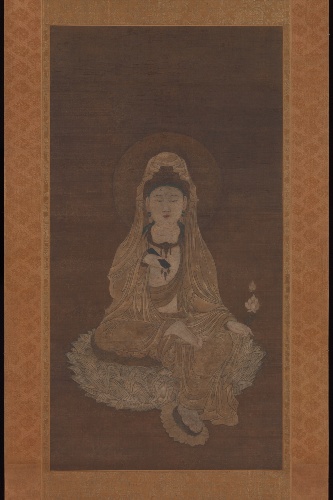
Title: 白衣観音図|White-Robed Kannon
Date: 13th century
Object type: Hanging scroll
Classification: Paintings
Medium: Hanging scroll; ink and color on silk
Culture: Japan
Period: Kamakura period (1185–1333)
Dimensions: Image: 29 1/2 × 15 3/8 in. (74.9 × 39.1 cm)
59 1/2 × 21 1/2 in. (151.1 × 54.6 cm)
Overall with knobs: 59 1/2 × 23 1/4 in. (151.1 × 59.1 cm)
Department: Asian Art
Credit line: The Harry G. C. Packard Collection of Asian Art, Gift of Harry G. C. Packard, and Purchase, Fletcher, Rogers, Harris Brisbane Dick, and Louis V. Bell Funds, Joseph Pulitzer Bequest, and The Annenberg Fund Inc. Gift, 1975
Accession year: 1975
Repository: Metropolitan Museum of Art, New York, NY
Tags: Lotuses|Buddhism|Bodhisattvas